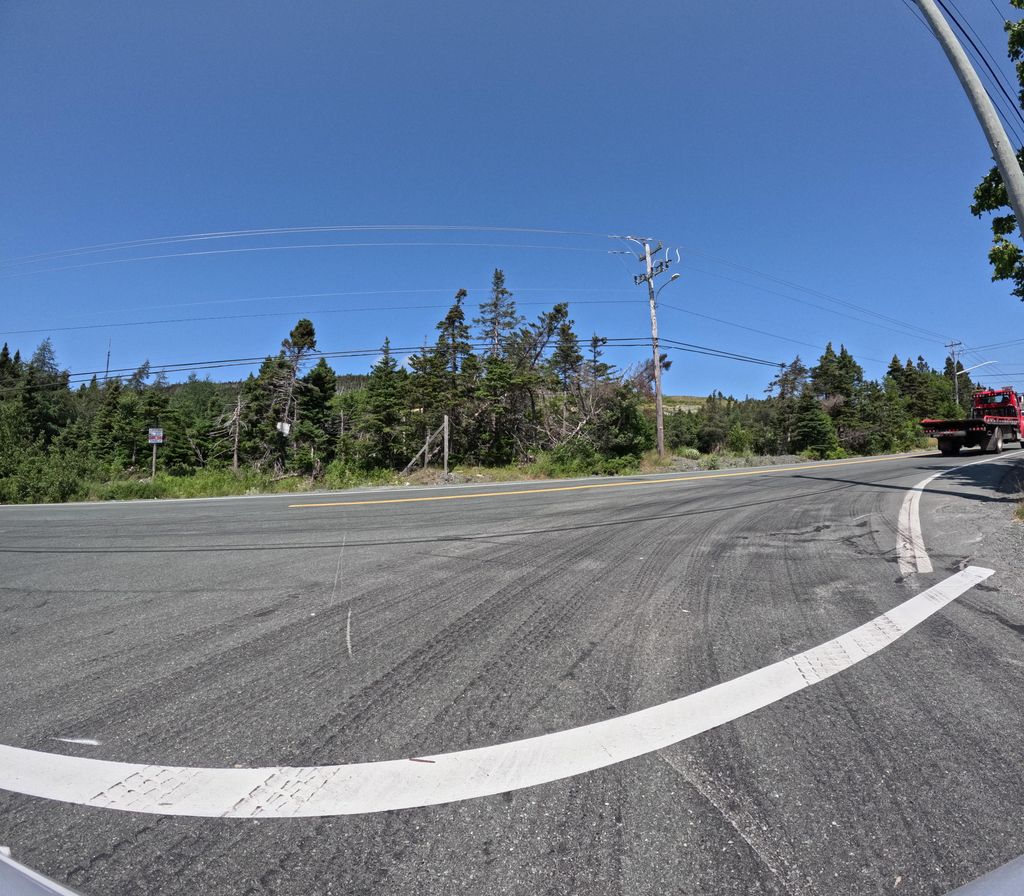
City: st_johns